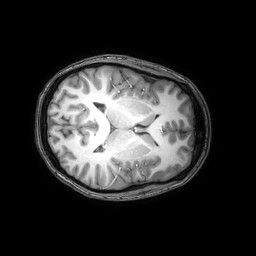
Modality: T1w
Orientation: axial
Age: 20
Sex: female
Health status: healthy
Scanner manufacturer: philips
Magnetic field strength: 3 T
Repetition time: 0.0079 s
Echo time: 0.0035 s